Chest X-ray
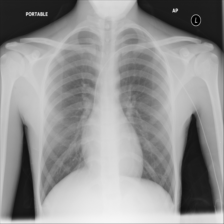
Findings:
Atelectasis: negative
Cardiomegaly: negative
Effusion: negative
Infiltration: negative
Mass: negative
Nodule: negative
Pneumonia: negative
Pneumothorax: negative
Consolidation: negative
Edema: negative
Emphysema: negative
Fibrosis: negative
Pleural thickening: negative
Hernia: negative